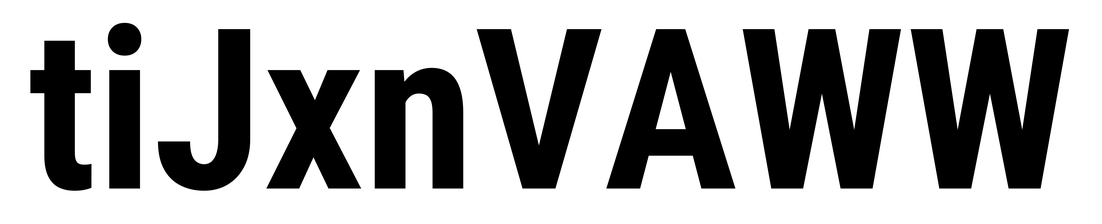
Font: Roboto_Condensed_Bold